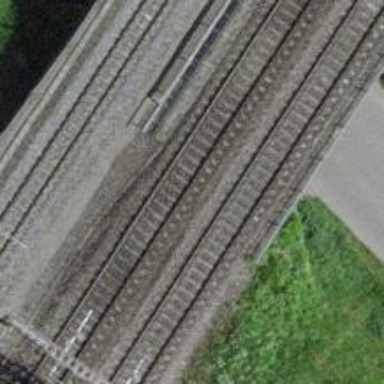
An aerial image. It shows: Bridge with single railway track electrified by contact line.